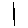
Label: tree